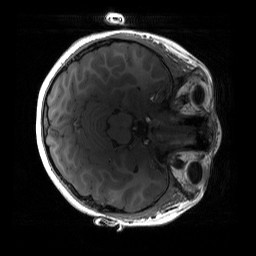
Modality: T1w
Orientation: axial
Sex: male
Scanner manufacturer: siemens
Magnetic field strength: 3 T
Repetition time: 1.9 s
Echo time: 0.00243 s